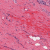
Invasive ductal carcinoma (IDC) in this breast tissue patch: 1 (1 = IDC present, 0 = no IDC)